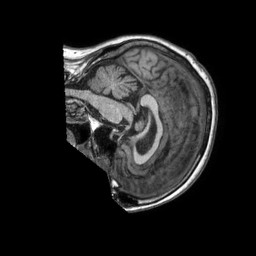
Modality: T1w
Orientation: sagittal
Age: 72
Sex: female
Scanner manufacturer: philips
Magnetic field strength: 1.5 T
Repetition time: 0.00707 s
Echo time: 0.003216 s